Question: I have a data set that includes customer id, sign up date and cancel date. I want to create a table that shows active customers at the 1st of every month for the past 12 months.

I have tried using <URL> question but couldn't work it out.
It would be great if the table had a 'month' column and a column for number of active customers.
Any help welcome, please.
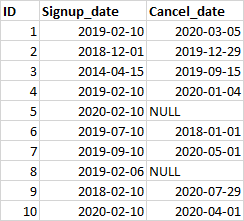
Answer: Edit* - Working example with Sql Server
1. you will ideally need here is a date/calendar table in Database with all the possible dates ( using this Get all dates between two dates in SQL Server )
2. then join with it to find all the possible dates/month between a customer signup date and cancel date (with some conditions based on whether you treat a customer as active in a month if he cancelled on 1st of that particular month OR is a customer considered active in a certain month if he signed up late or in middle of that month)
3. NULLs means there is no cancellation date yet for the customer which means he is very much active. WITH cust (customerid,signupdate,canceldate)
AS
(SELECT 1, '2019-02-10' , '2020-03-05' UNION
SELECT 2, '2018-12-01' , '2019-12-29' UNION
SELECT 3, '2014-04-15' , '2019-09-15' UNION
SELECT 4, '2019-02-10' , '2020-01-04' UNION
SELECT 5, '2020-02-10' , NULL UNION
SELECT 6, '2019-07-10' , '2018-01-01' UNION
SELECT 7, '2019-09-10' , '2020-05-01' UNION
SELECT 8, '2019-02-06' , NULL UNION
SELECT 9, '2018-02-10' , '2020-07-29' UNION
SELECT 10, '2020-02-10' , '2020-04-01'
)
Select CONVERT(CHAR(6),cal.record_date,112) as yyyymm ,
COUNT(DISTINCT c.customerid) as Active_Custs
FROM tbl_Calendar cal
JOIN CUST c ON CONVERT(CHAR(6),cal.record_date,112) BETWEEN CONVERT(VARCHAR(6),cast(c.signupdate as date),112) and CONVERT(CHAR(6),ISNULL(cast(c.canceldate as date),getdate()),112)
GROUP BY CONVERT(CHAR(6),cal.record_date,112)
ORDER BY 1
yyyymm Active_Custs
202007 1
202006 1
202005 4
202004 5
202003 6
202002 6
202001 5